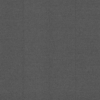
Label: dusty